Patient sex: F
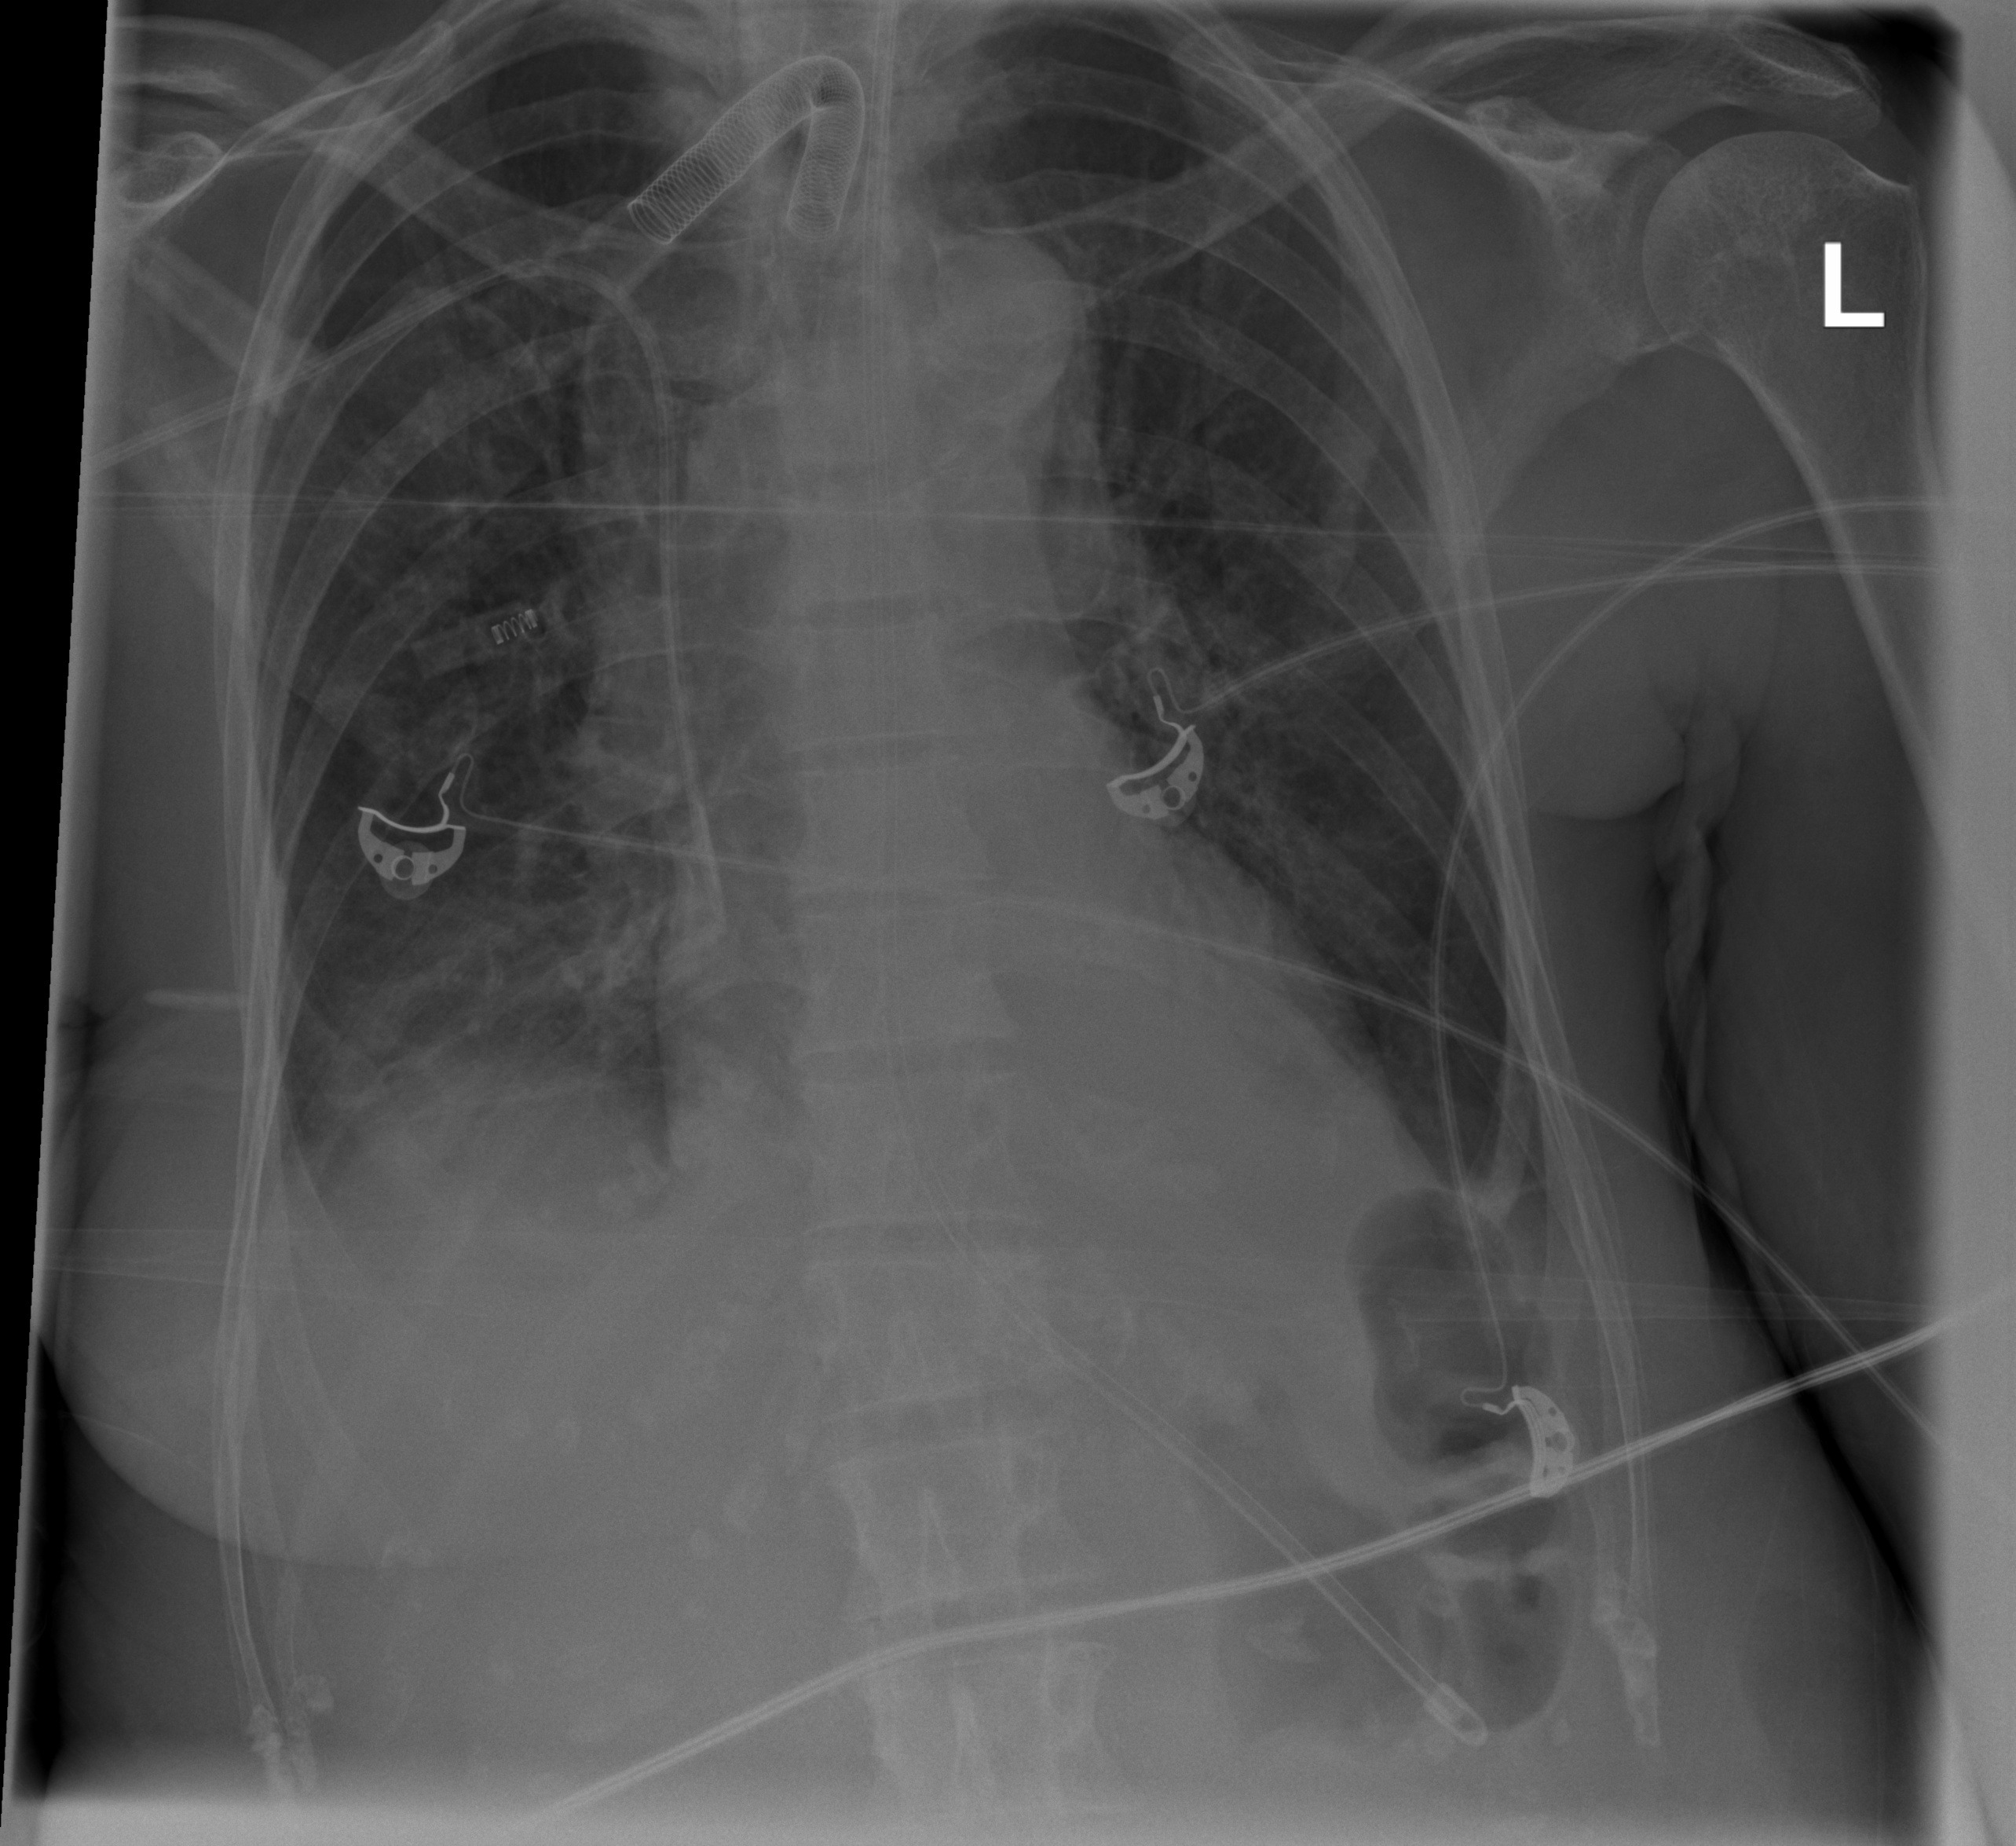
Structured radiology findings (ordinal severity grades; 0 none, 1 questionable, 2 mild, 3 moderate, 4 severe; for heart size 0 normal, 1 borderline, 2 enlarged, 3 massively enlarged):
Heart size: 0
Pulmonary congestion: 0
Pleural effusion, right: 2
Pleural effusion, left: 2
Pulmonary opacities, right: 2
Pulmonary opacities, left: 3
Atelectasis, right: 2
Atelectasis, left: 2